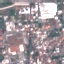
Label: Residential